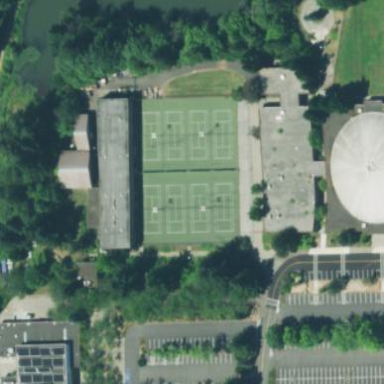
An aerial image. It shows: Tennis court on pitch designated for leisure land.